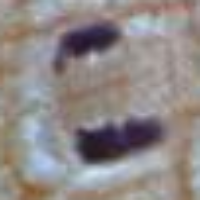
Label: telophase